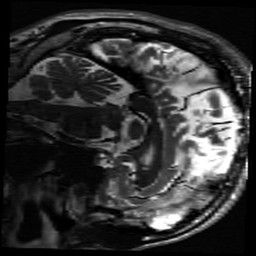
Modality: inplaneT2
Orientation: sagittal